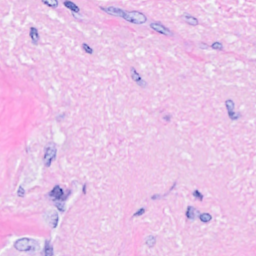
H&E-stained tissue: Breast